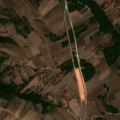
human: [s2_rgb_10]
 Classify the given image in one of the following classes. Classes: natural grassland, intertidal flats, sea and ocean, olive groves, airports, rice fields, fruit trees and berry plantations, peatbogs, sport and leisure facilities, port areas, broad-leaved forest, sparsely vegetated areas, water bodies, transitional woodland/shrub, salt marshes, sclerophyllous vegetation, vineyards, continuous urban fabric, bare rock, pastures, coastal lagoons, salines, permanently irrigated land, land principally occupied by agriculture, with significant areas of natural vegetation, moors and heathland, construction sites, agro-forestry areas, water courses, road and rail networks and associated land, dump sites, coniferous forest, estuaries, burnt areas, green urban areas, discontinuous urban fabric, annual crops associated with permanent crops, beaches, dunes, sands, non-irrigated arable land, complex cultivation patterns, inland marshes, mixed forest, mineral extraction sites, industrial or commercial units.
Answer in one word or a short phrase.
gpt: complex cultivation patterns, land principally occupied by agriculture, with significant areas of natural vegetation, broad-leaved forest